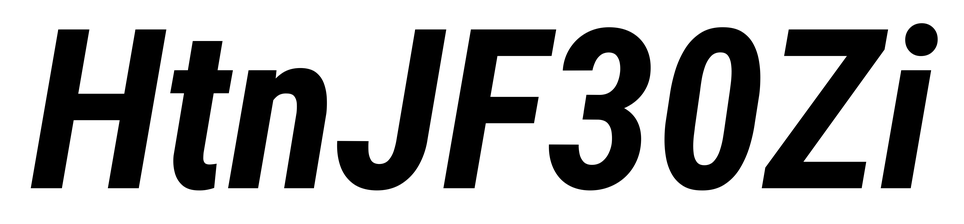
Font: Roboto-Italic_Condensed_Bold_Italic